Question: I'm new to VBA. What I need to do is sticky labels like it is shown in picture
However, I have 2 special situations/issues with the text which I cannot solve:
1. Depending on project, I need different amount of sticky labels. Sometimes it is 30, sometimes 70. So, I would like to modify the code I have to implement a special field in Excel where I could input the exact value of the labels which I need. How can I do this?
2. The biggest red letter [X] will be replaced based on random sequence of A or B. So we have e.g. 70 sticky labels and random sequence is 1-A, 2-B, 3-A etc. until 70 (but it could be another sequence for next project). How can I do this?
I don't ask for the code for that task (but if you are so kind I would really appreciate it). At least I would like to know the way I can do this in Excel VBA in order to get sticky labels in Word.
Thanks in advance.
'''
Sub Generator()
Dim ObWord As Word.Application
Dim objDoc As Word.document
Dim file As String
Set ob1 = ActiveWorkbook.ActiveSheet
f_r = Selection.Row
stb = Selection.Column
f_c = Selection.CurrentRegion.Columns(Selection.CurrentRegion.Columns.Count).Column
path_f = ThisWorkbook.Path
file = Application.GetOpenFilename("Excel Files (*.docx;*.doc), *docx;*.doc")
If Dir(file) = Empty Then
Exit Sub
Else
Set ObjWord = CreateObject("Word.Application")
With ObjWord
.Visible = True
.Documents.Open Filename:=file
Set objDoc = .ActiveDocument
End With
With objDoc.Range
For j = 1 To f_c
isk_zn = ob1.Cells(1, j)
zamen_zn = ob1.Cells(f_r, j)
.Find.ClearFormatting
.Find.Replacement.ClearFormatting
With .Find
.Text = isk_zn
.Replacement.Text = zamen_zn
.Forward = True
.wrap = wdFindContinue
.Format = False
.MatchCase = False
.MatchWholeWord = True
.MatchWildcards = False
.MatchSoundsLike = False
.MatchAllWordForms = False
End With
.Find.Execute Replace:=2
Next j
FName = ob1.Cells(f_r, stb)
objDoc.SaveAs Filename:=path_f & "" & FName
objDoc.Close
ObjWord.Quit
End With
Set objDoc = Nothing
Set ObjWord = Nothing
ob1.Activate
End If
End Sub
'''
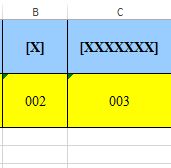
Answer: You don't need VBA to generate labels from data in Excel as this is a built-in feature.
Here is information about how to:
- <URL>
Regardless of whether it's actually addresses that you're trying to print, the process is the same.
---
As for your code, I fixed indentation so it's easier to see what's going on. I'd suggest adding the line 'Option Explicit' at the top of [every] module [always] to help "force" you to properly declare and handle your variables, objects, etc.
In your code the following variables are undeclared:
'''
ob1, f_r, stb, f_c, path_f, file, ObjWord, j, isk_zn, zamen_zn, FName
'''
...and at least one is misspelled ('ObjWord' vs 'ObWord').
- <URL>
...and :
- <URL>